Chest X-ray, AP view. Patient: 44 years old, sex F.
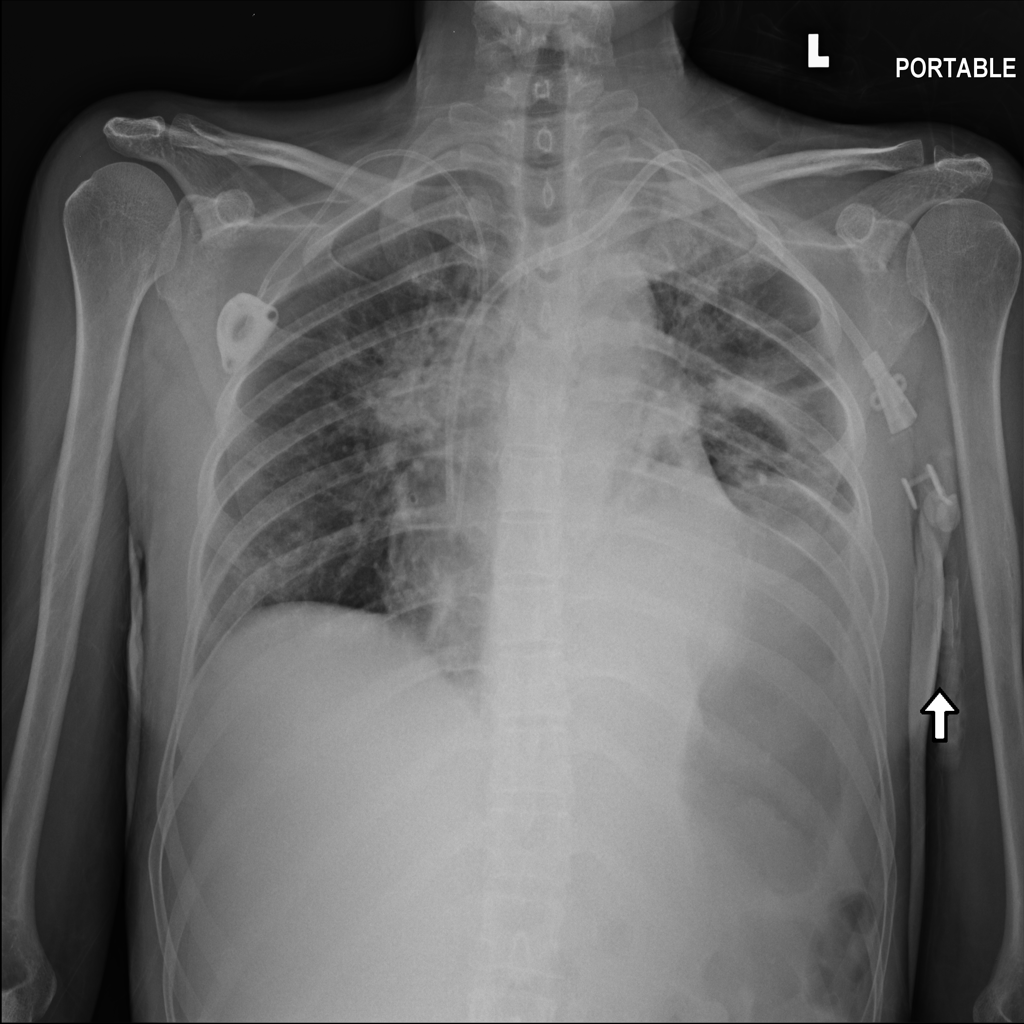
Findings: Consolidation, Mass